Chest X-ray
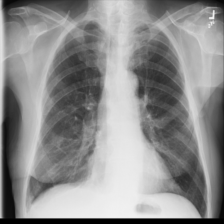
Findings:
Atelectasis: negative
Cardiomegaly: negative
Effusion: negative
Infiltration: negative
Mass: negative
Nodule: negative
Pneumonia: negative
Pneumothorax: negative
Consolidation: negative
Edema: negative
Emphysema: negative
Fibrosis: negative
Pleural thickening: negative
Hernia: negative